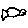
Label: fish